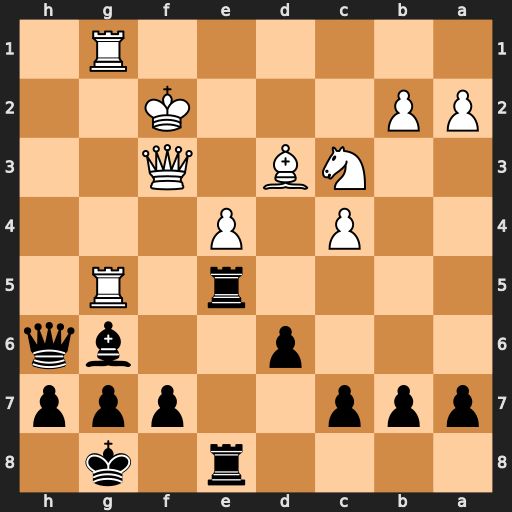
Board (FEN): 4r1k1/ppp2ppp/3p2bq/4r1R1/2P1P3/2NB1Q2/PP3K2/6R1
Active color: b
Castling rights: -
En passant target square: -
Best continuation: Rxg5 Rxg5 Qxg5